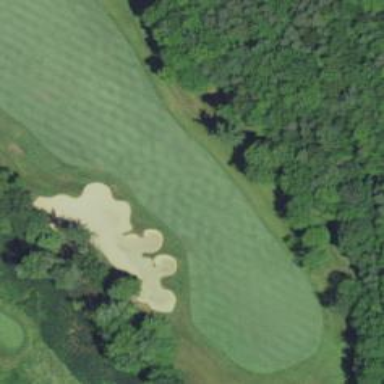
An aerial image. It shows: View of golf hole.